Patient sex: F
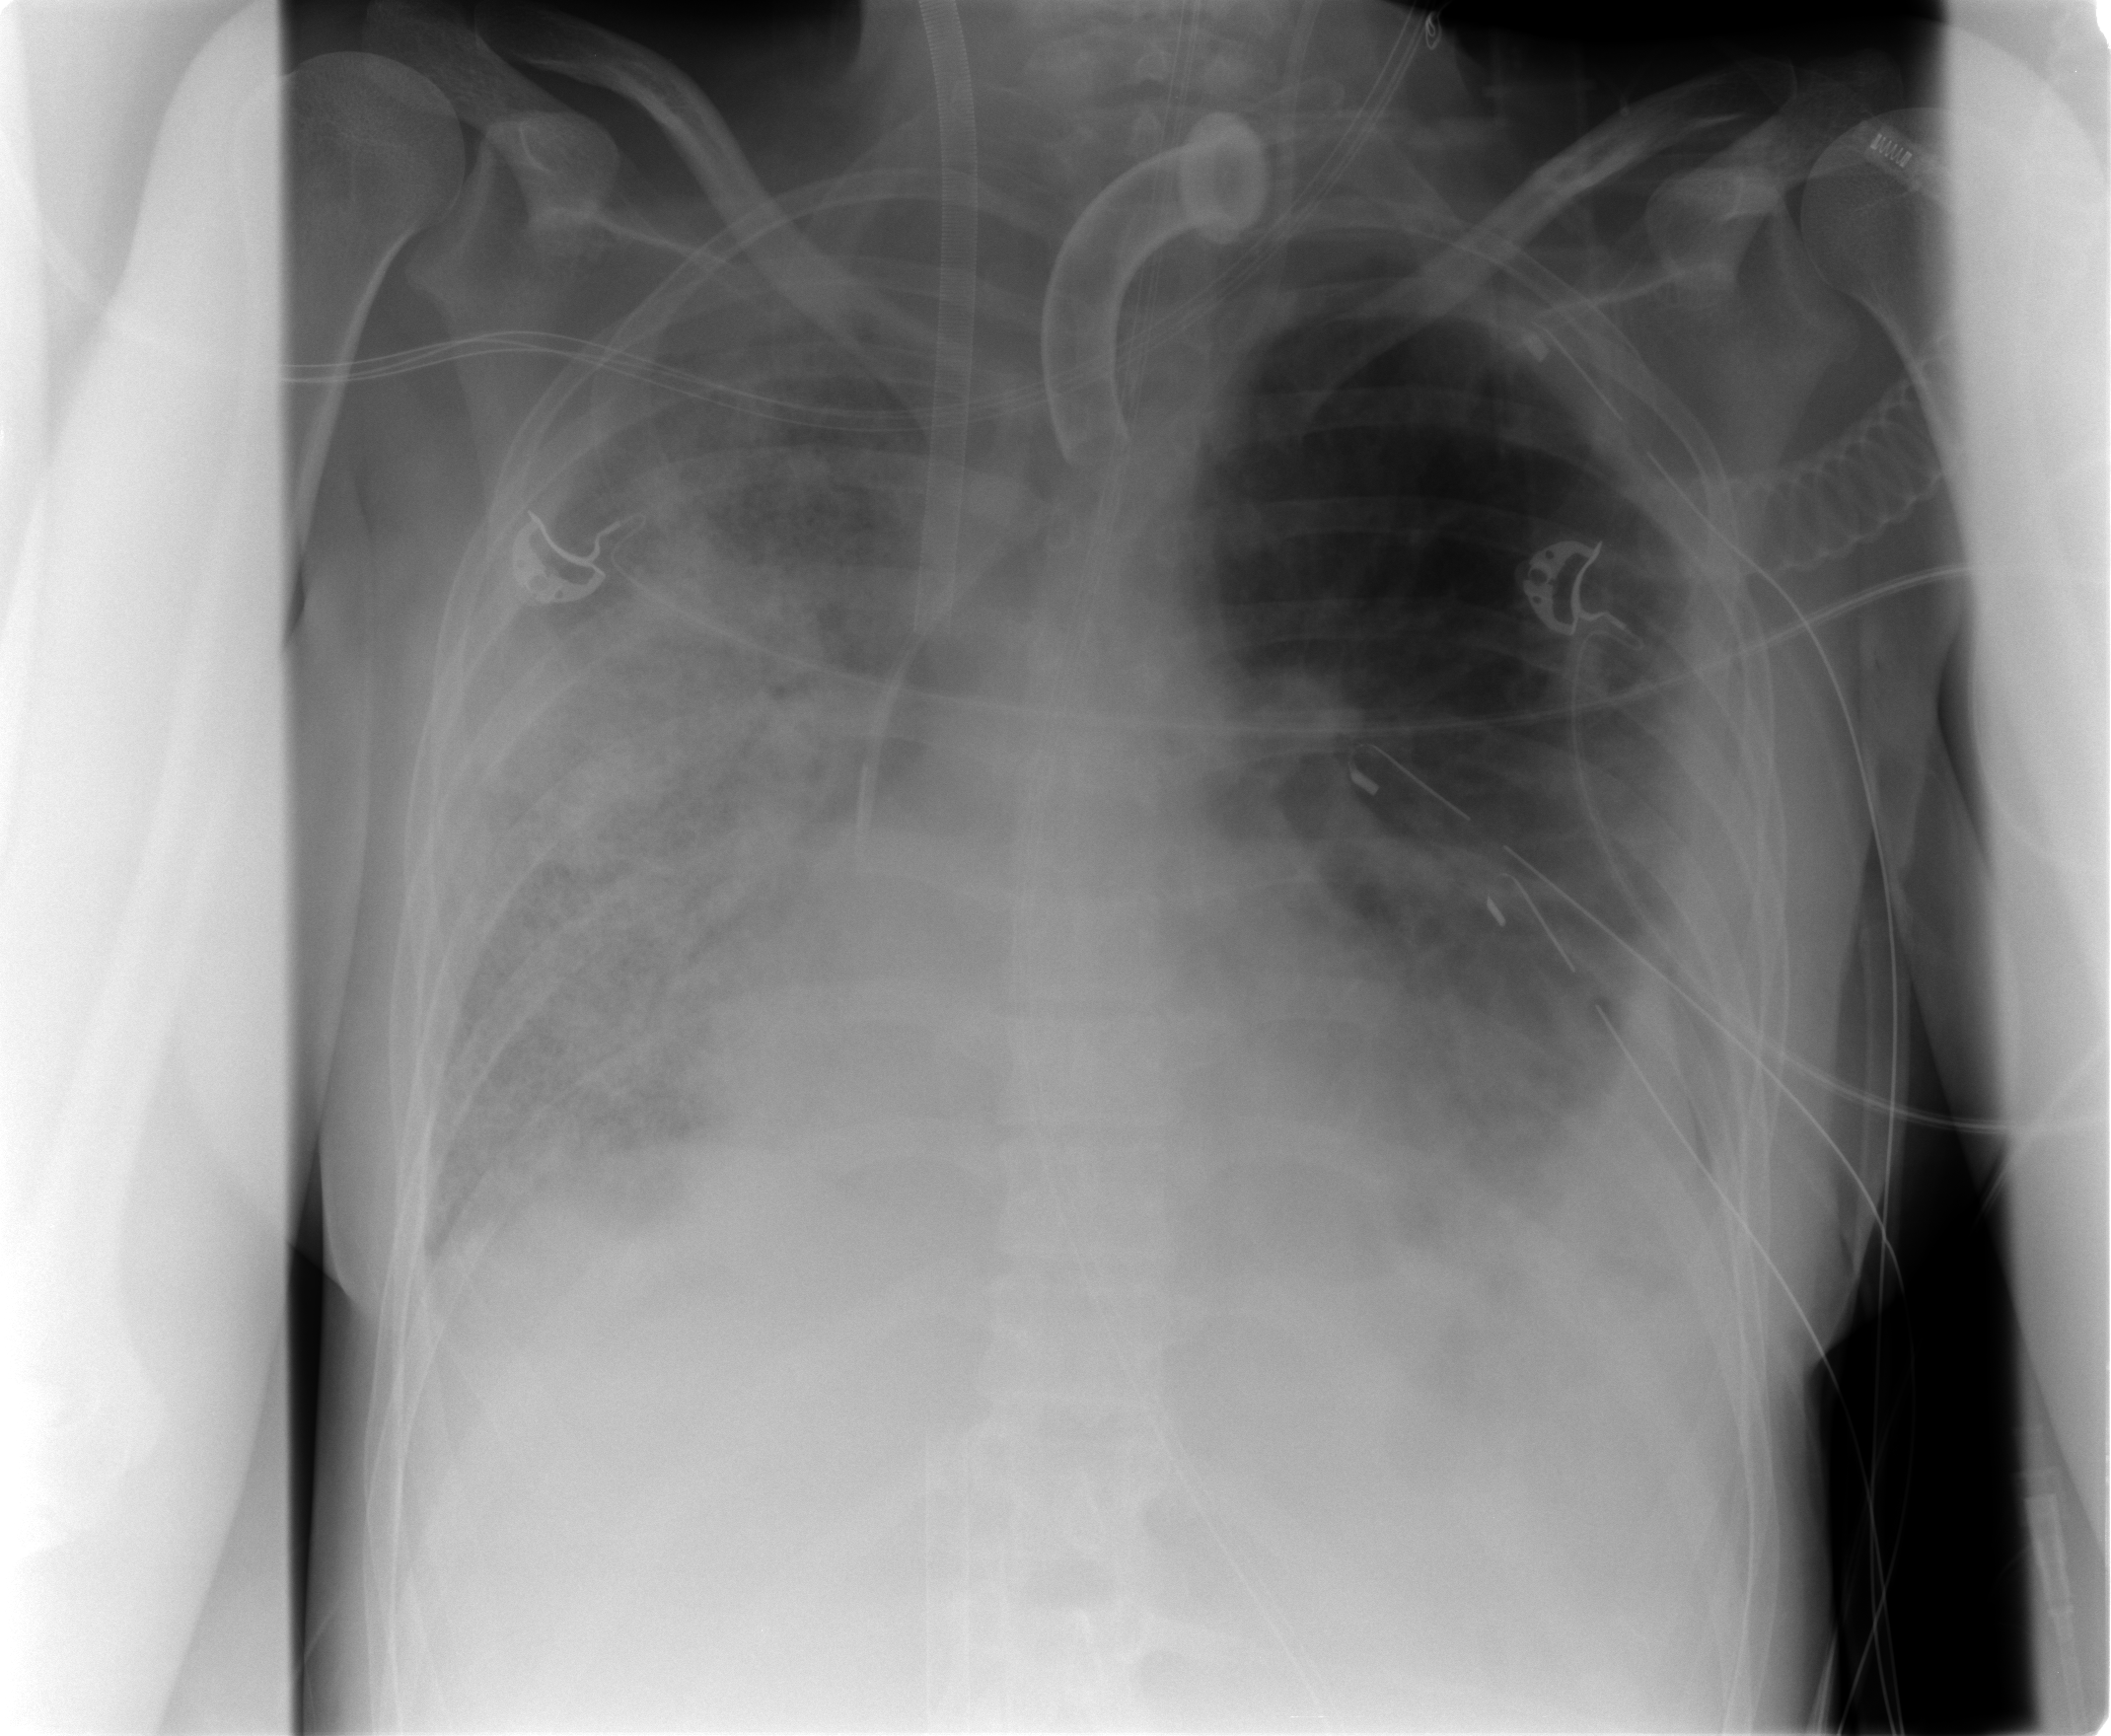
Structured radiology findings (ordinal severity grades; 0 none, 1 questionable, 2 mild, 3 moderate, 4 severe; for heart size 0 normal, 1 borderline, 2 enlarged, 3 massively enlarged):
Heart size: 1
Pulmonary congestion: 2
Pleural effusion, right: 3
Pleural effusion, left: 3
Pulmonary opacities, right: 4
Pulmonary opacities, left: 2
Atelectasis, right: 4
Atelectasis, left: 2